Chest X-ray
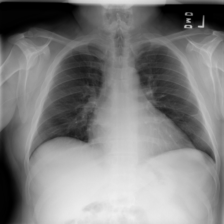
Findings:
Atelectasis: negative
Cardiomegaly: negative
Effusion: negative
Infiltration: negative
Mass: negative
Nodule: negative
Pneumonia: negative
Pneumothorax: negative
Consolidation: negative
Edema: negative
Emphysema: negative
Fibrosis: negative
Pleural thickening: negative
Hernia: negative